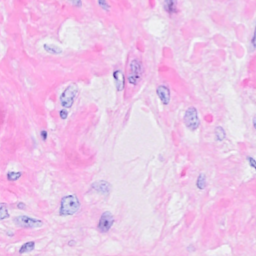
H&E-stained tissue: Breast